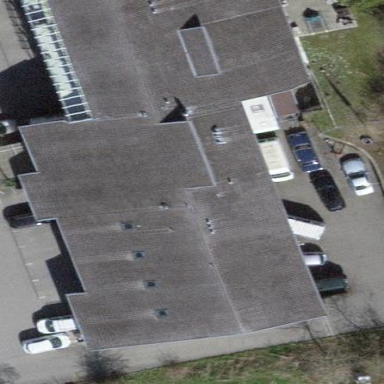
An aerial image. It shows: Industrial building.